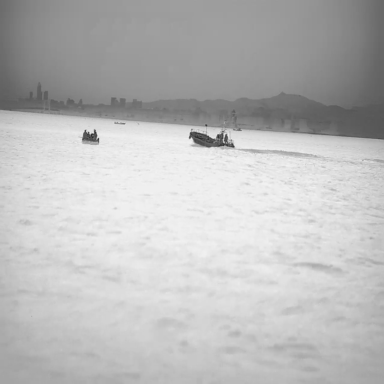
There are four bulk_carriers in the infrared image.